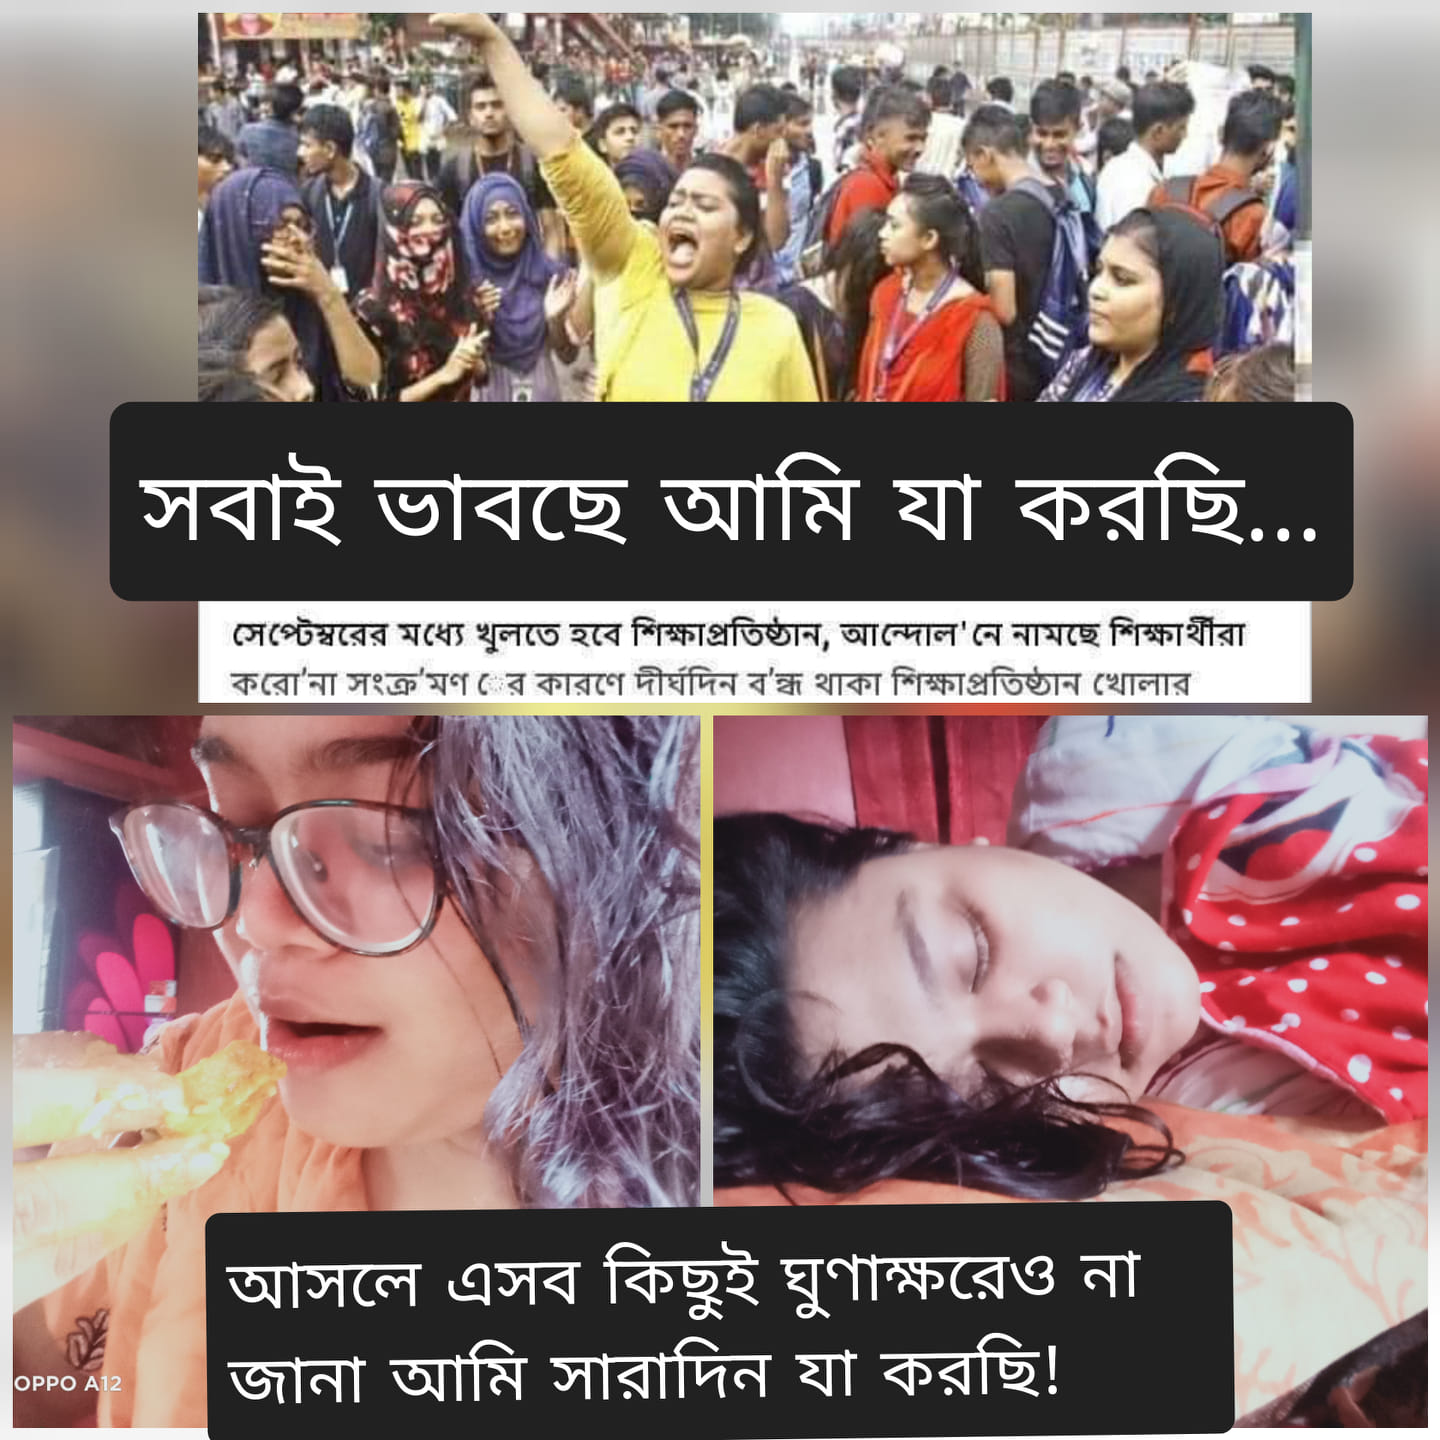
Caption: সবাই ভাবছে আমি যা করছি...   সেপ্টেম্বরের মধ্যে খুলতে হবে শিক্ষাপ্রতিষ্ঠান , আন্দোল'নে নামছে শিক্ষার্থীরা করো'না সংক্র'মণ এর কারণে দীর্ঘদিন ব'ন্ধ থাকা শিক্ষাপ্রতিষ্ঠান খোলার     আসলে এসব কিছুই ঘুনাক্ষরেও না জানা আমি সারাদিন যা করছি !
Label: non-hate